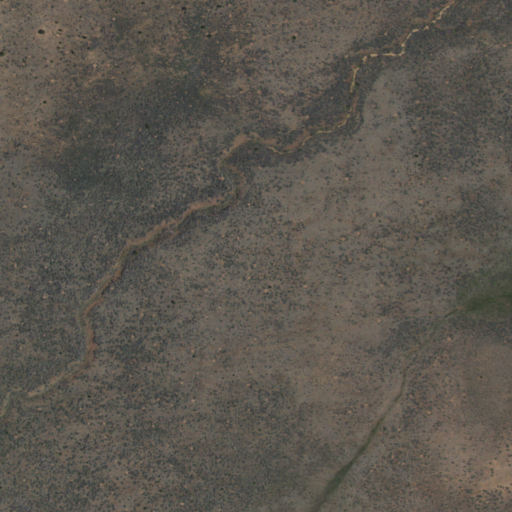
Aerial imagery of valley in New Mexico named Ojo Bonito Canyon containing only shrub